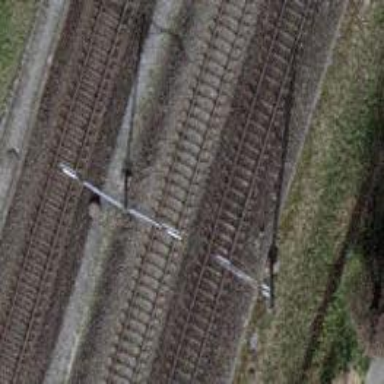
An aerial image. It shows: Railway track with contact lines for electrification.